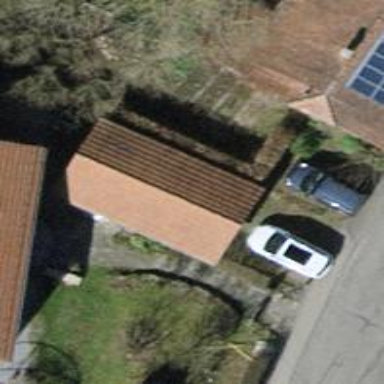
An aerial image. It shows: Garage.